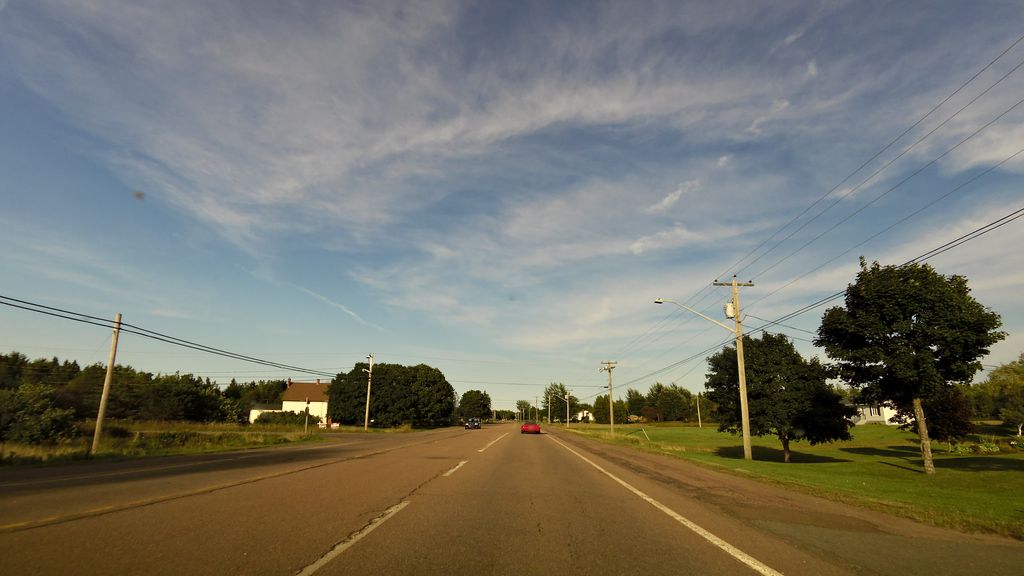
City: charlottetown